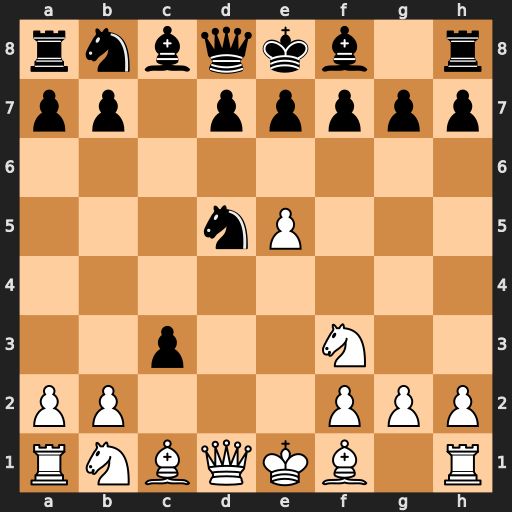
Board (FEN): rnbqkb1r/pp1ppppp/8/3nP3/8/2p2N2/PP3PPP/RNBQKB1R
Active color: w
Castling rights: KQkq
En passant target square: -
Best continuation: Qxd5 cxb2 Bxb2